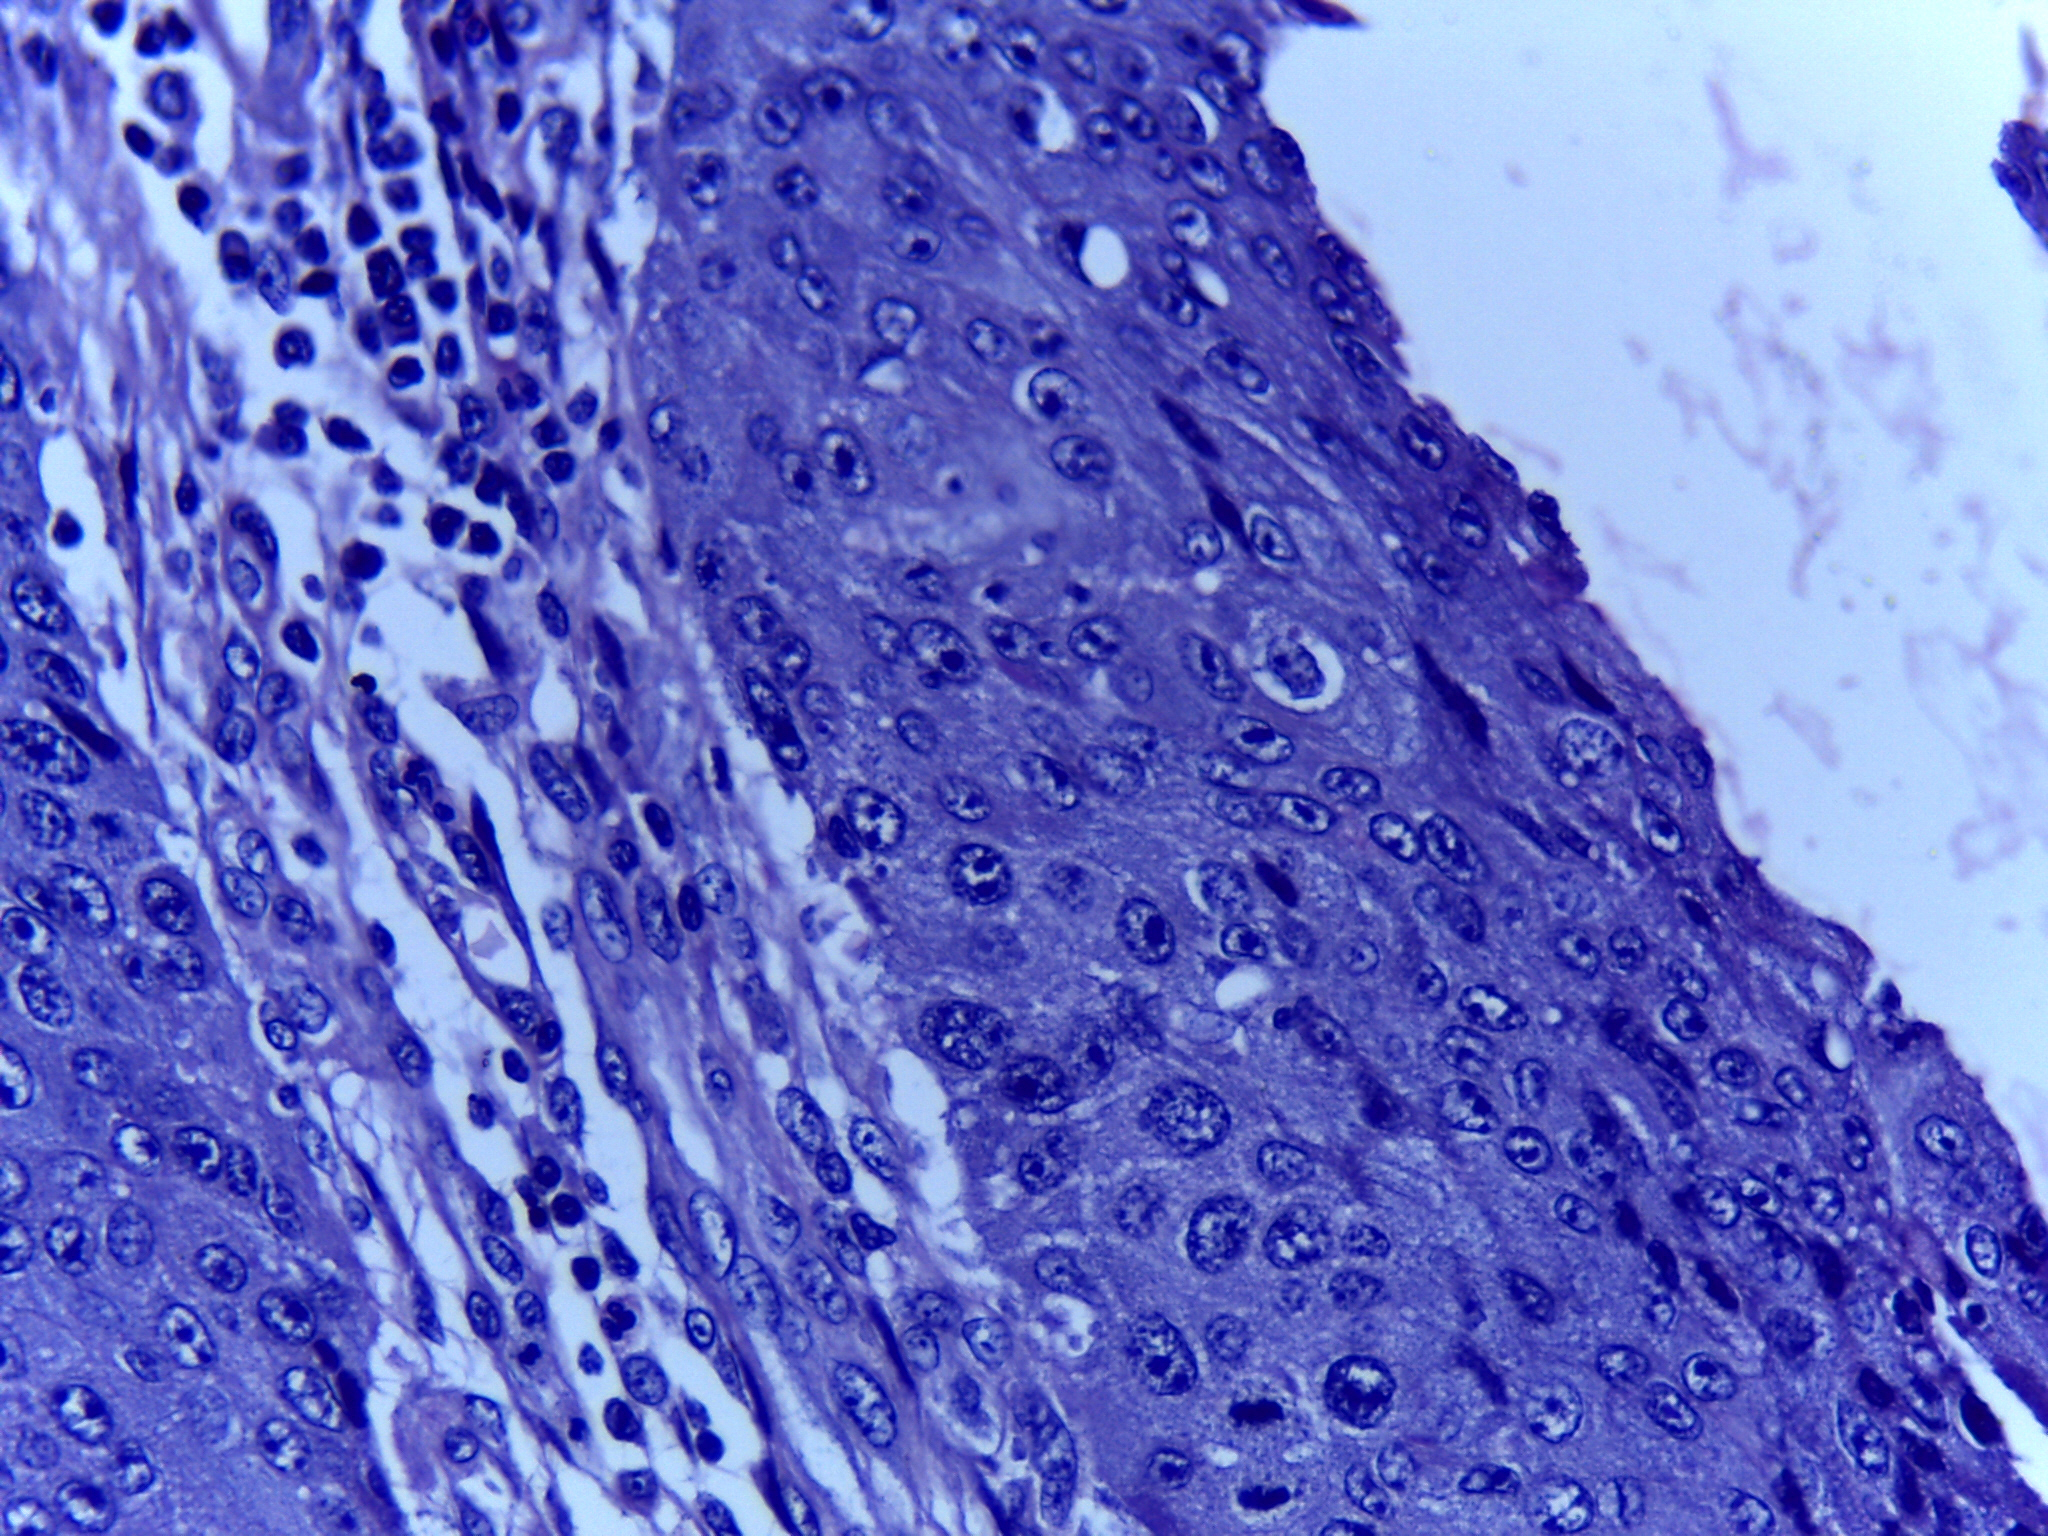
Diagnosis: OSCC